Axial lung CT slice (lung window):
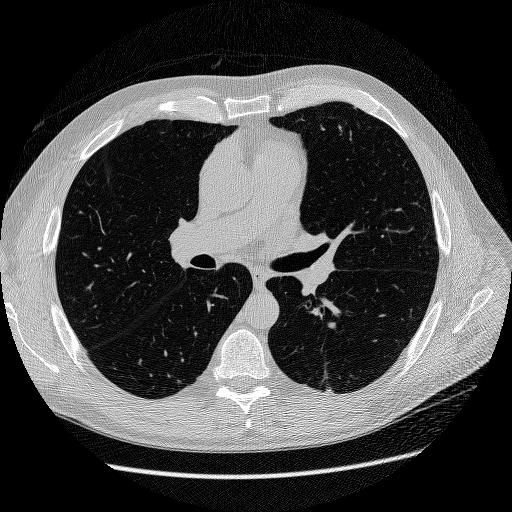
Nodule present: no